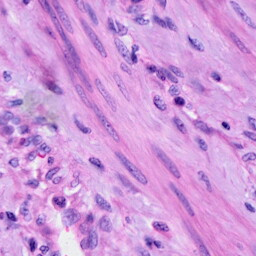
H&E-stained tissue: Cervix